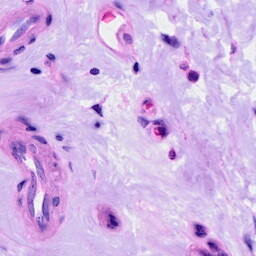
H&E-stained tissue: Ovarian